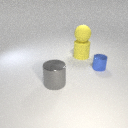
large gray metal cylinder in front of large yellow rubber cylinder